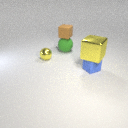
large green rubber sphere behind small yellow metal sphere